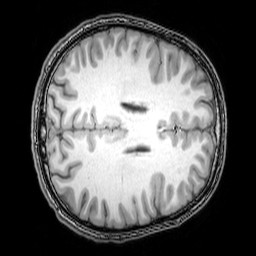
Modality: T1w
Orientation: axial
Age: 22
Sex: male
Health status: healthy
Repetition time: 0.081 s
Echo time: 0.037 s